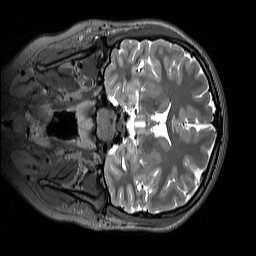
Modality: T2w
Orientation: coronal
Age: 13
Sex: female
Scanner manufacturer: siemens
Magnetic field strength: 3 T
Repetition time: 3.2 s
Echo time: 0.408 s